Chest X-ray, PA view. Patient: 35 years old, sex M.
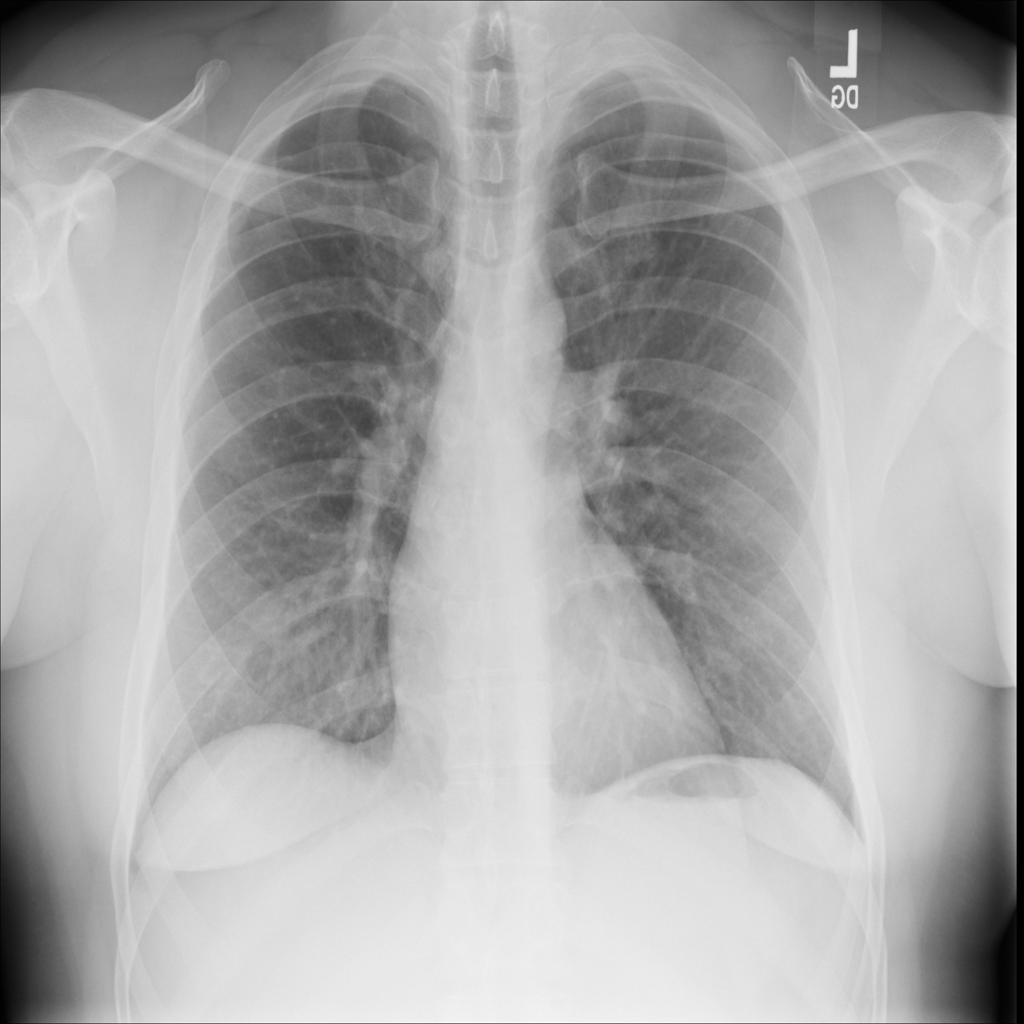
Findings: No Finding